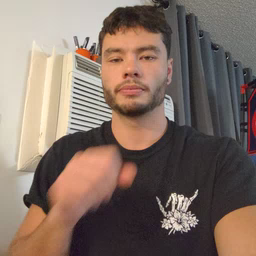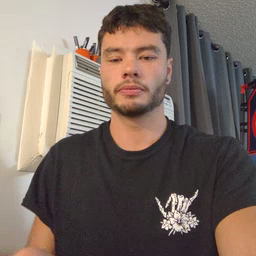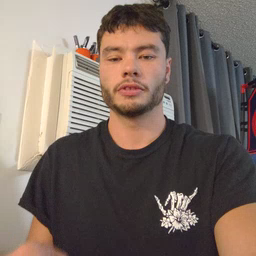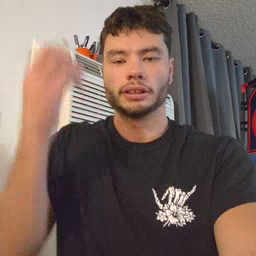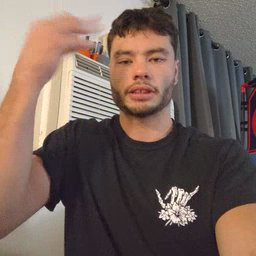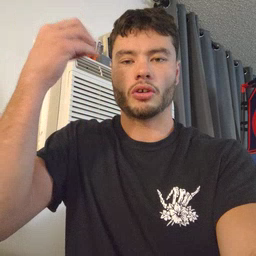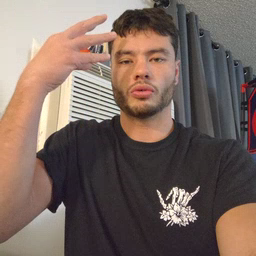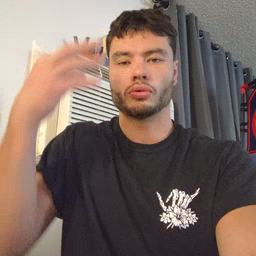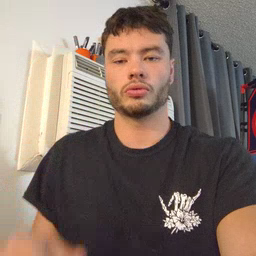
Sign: shower